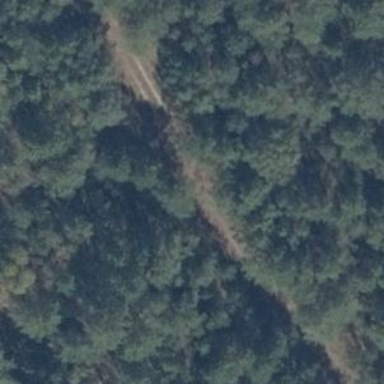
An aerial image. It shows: Dirt track road with grade3 tracktype.